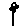
Label: flower